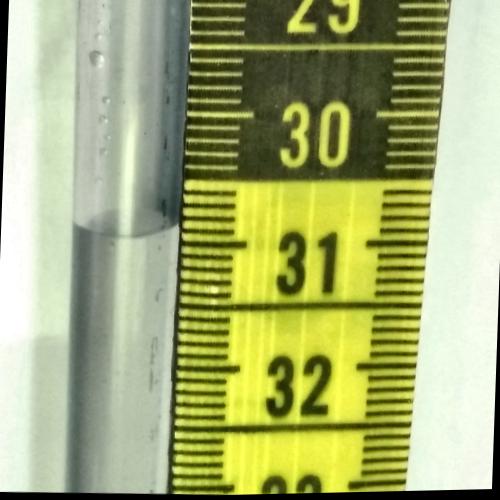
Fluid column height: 30.9 cm